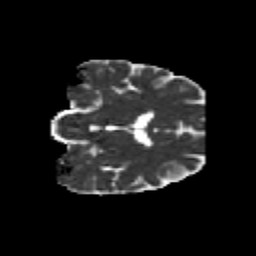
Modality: MD
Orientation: coronal
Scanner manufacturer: siemens
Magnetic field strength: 3 T
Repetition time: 6.8 s
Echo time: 0.093 s